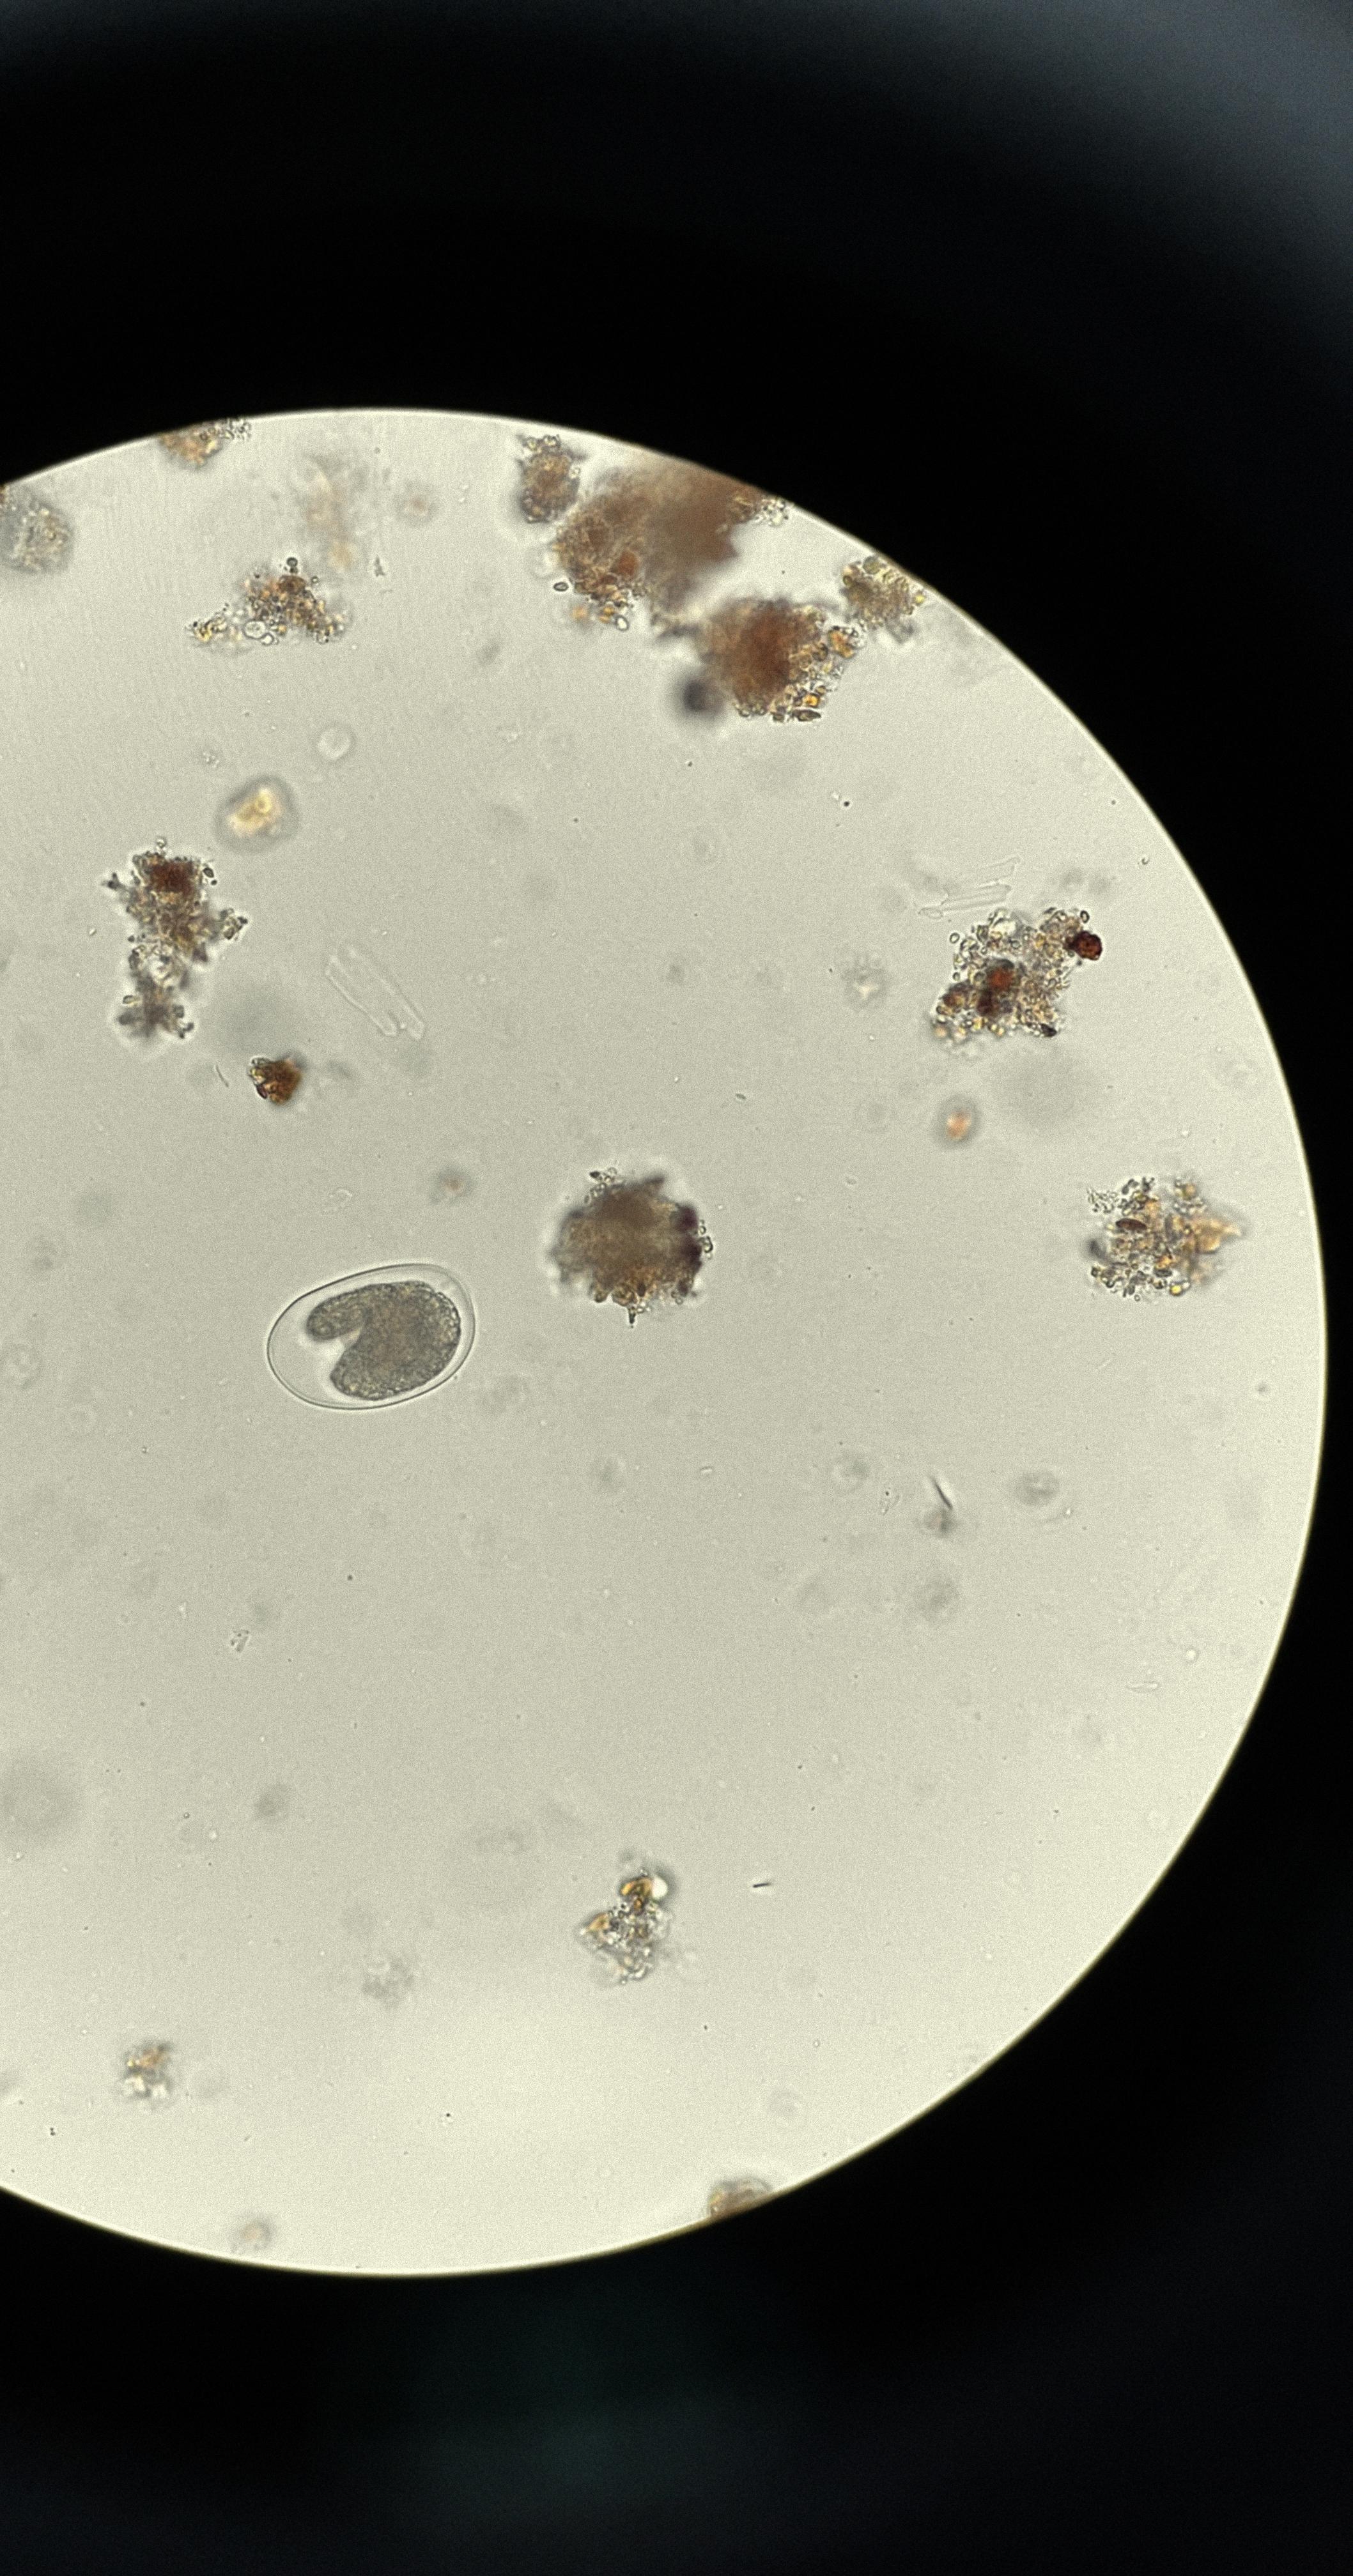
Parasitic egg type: Hookworm egg